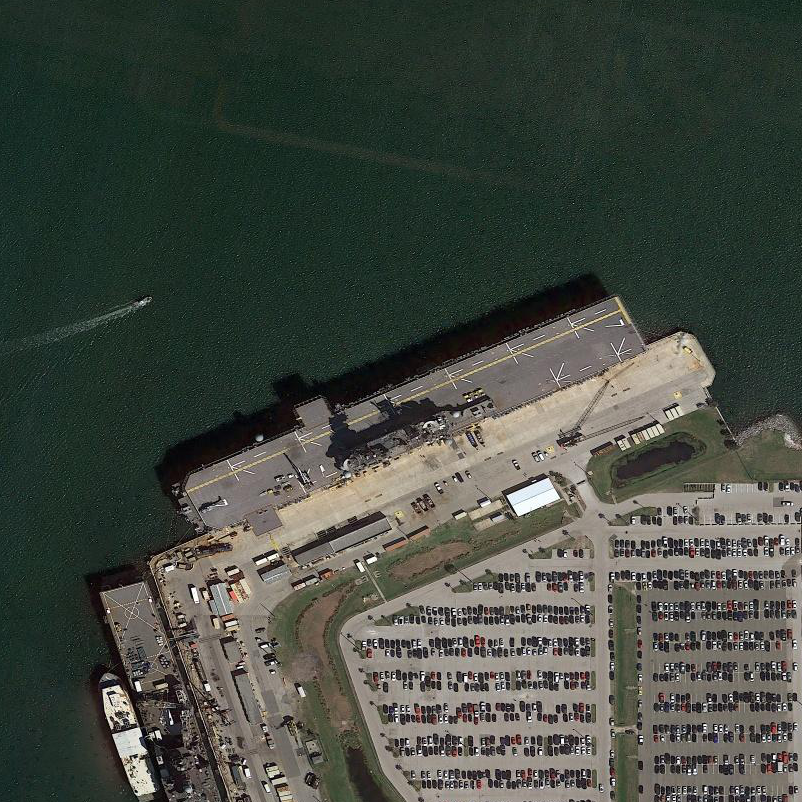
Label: assault